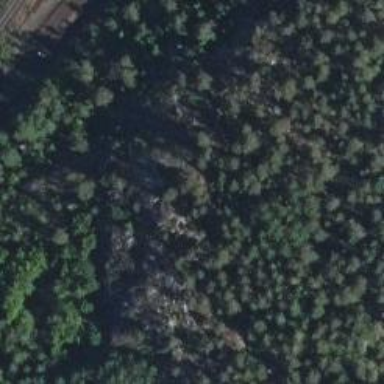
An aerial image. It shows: Cliff in nature.